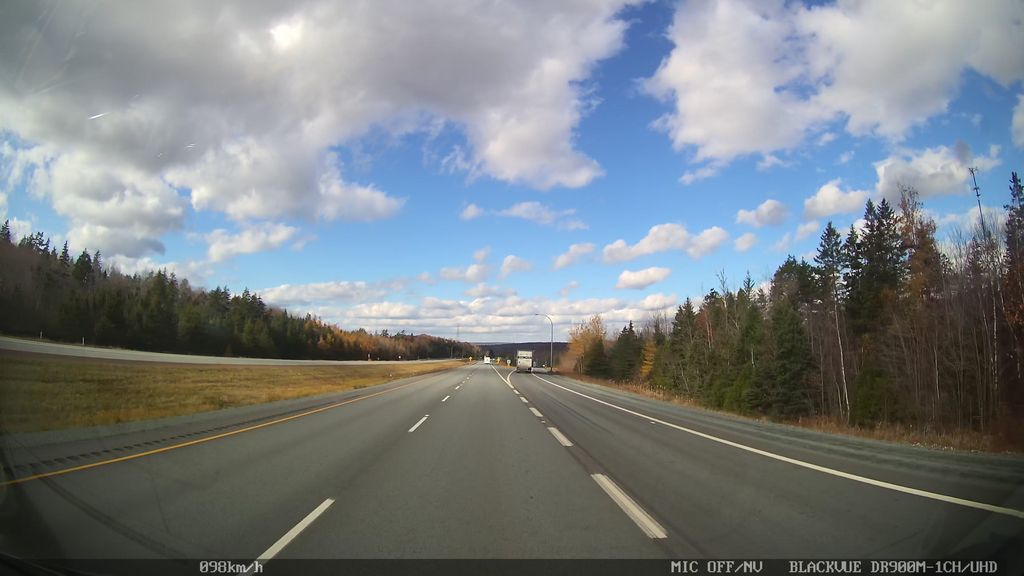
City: halifax